Question: With regard to animating the text size of 'UILabel', there seem to be a lot of "quick-fix" answers floating around Stack Overflow, posted by users who don't care much to understand what's happening under the hood.
And for design-oriented developers, this has been frustrating to see. Most answers advise specifying a 'transform' on the 'UILabel', scaled by 'x', like this:
'''
let label = UILabel()
label.text = "yourText"
label.sizeToFit()
label.layer.anchorPoint = CGPoint(x: 0, y: 0)
label.layer.position = CGPoint(x: 0, y: 0)
UIView.animate(withDuration: duration) {
label.transform = CGAffineTransform(scaleX: 4.0, y: 4.0)
}
'''
which results in the following animation:

But, it looks blurry -- and the label's tracking values aren't adapting to the scale. 'UILabel'
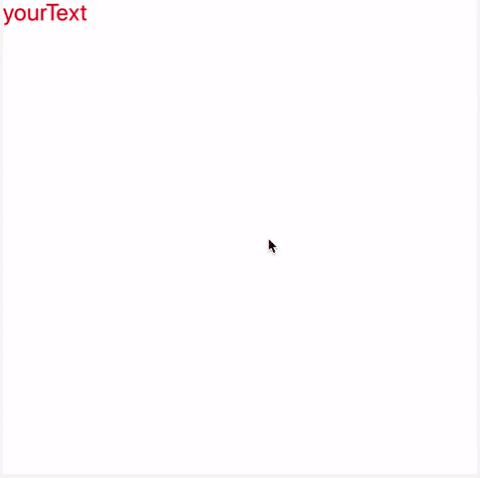
Answer: As I mentioned, applying a 'CGAffineTransform' to a 'UILabel' to scale it is frustrating for design-oriented developers, for two reasons.
1. The transform doesn't account for tracking and font variants. San Francisco (Apple's system font) uses two distinct variants of its font depending on the text size.
> iOS automatically applies the most appropriate variant based on the point size and the user's accessibility settings. Adjust tracking--the spacing between letters--appropriately.
SF Pro Text is applied to text 19 points or smaller, while SF Pro Display is applied to text 20 points or larger. Each variant has different "tracking" values -- the spacing between letters -- for each point size (see: the many tracking values under <URL>.
Unfortunately, 'CGAffineTransform' doesn't set a new 'pointSize', which would otherwise force a redraw of the view. Applying a transform just scales the rasterized bitmap of the 'UILabel', which means that fonts and tracking values aren't adaptive. So, if we're scaling our label by 2.0 from 10pt to 20pt, our resulting 'UILabel' at 20pt will still be using SF Pro Text with 12pt tracking, instead of SF Pro Display with 19pt tracking. You can see below that the red label is transformed and hence does not adjust its font.
1. Transforming a view or layer leads to blurriness. As previously alluded to, Core Graphics doesn't re-render the view, but rather transforms the view's 2D map of pixels. The red label below is clearly blurry.
---
Our best bet is to use 'CATextLayer' instead of 'UILabel', which Apple says is:
> A layer that provides simple text layout and rendering of plain or attributed strings.
The 'CATextLayer' docs list 'var string: Any?', 'var font: CFTypeRef?', 'var fontSize: CGFloat', 'var foregroundColor: CGColor?' and more as properties, which most of the time is all we need. Perfect!
All we need to do is add a 'CAPropertyAnimation' -- like 'CABasicAnimation' -- to the 'CATextLayer' to animate its properties, like so:
'''
// Create the CATextLayer
let textLayer = CATextLayer()
textLayer.string = "yourText"
textLayer.font = UIFont.systemFont(ofSize: startFontSize)
textLayer.fontSize = startFontSize
textLayer.foregroundColor = UIColor.black.cgColor
textLayer.contentsScale = UIScreen.main.scale
textLayer.frame = view.bounds
view.layer.addSublayer(textLayer)
// Animation
let duration: TimeInterval = 10
textLayer.fontSize = endFontSize
let fontSizeAnimation = CABasicAnimation(keyPath: "fontSize")
fontSizeAnimation.fromValue = startFontSize
fontSizeAnimation.toValue = endFontSize
fontSizeAnimation.duration = duration
textLayer.add(fontSizeAnimation, forKey: nil)
'''
and voila! The black text below is our properly scaled 'CATextLayer'. Sharp and with the correct font variant.

h/t to Yinan for the code: <URL>. Yinan also discusses how to use 'CATextLayer' with Auto Layout constraint-based animations.
---
This also works for animating text color! Just use the 'foregroundColor' property.